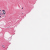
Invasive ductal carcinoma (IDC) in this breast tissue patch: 0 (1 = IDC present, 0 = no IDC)